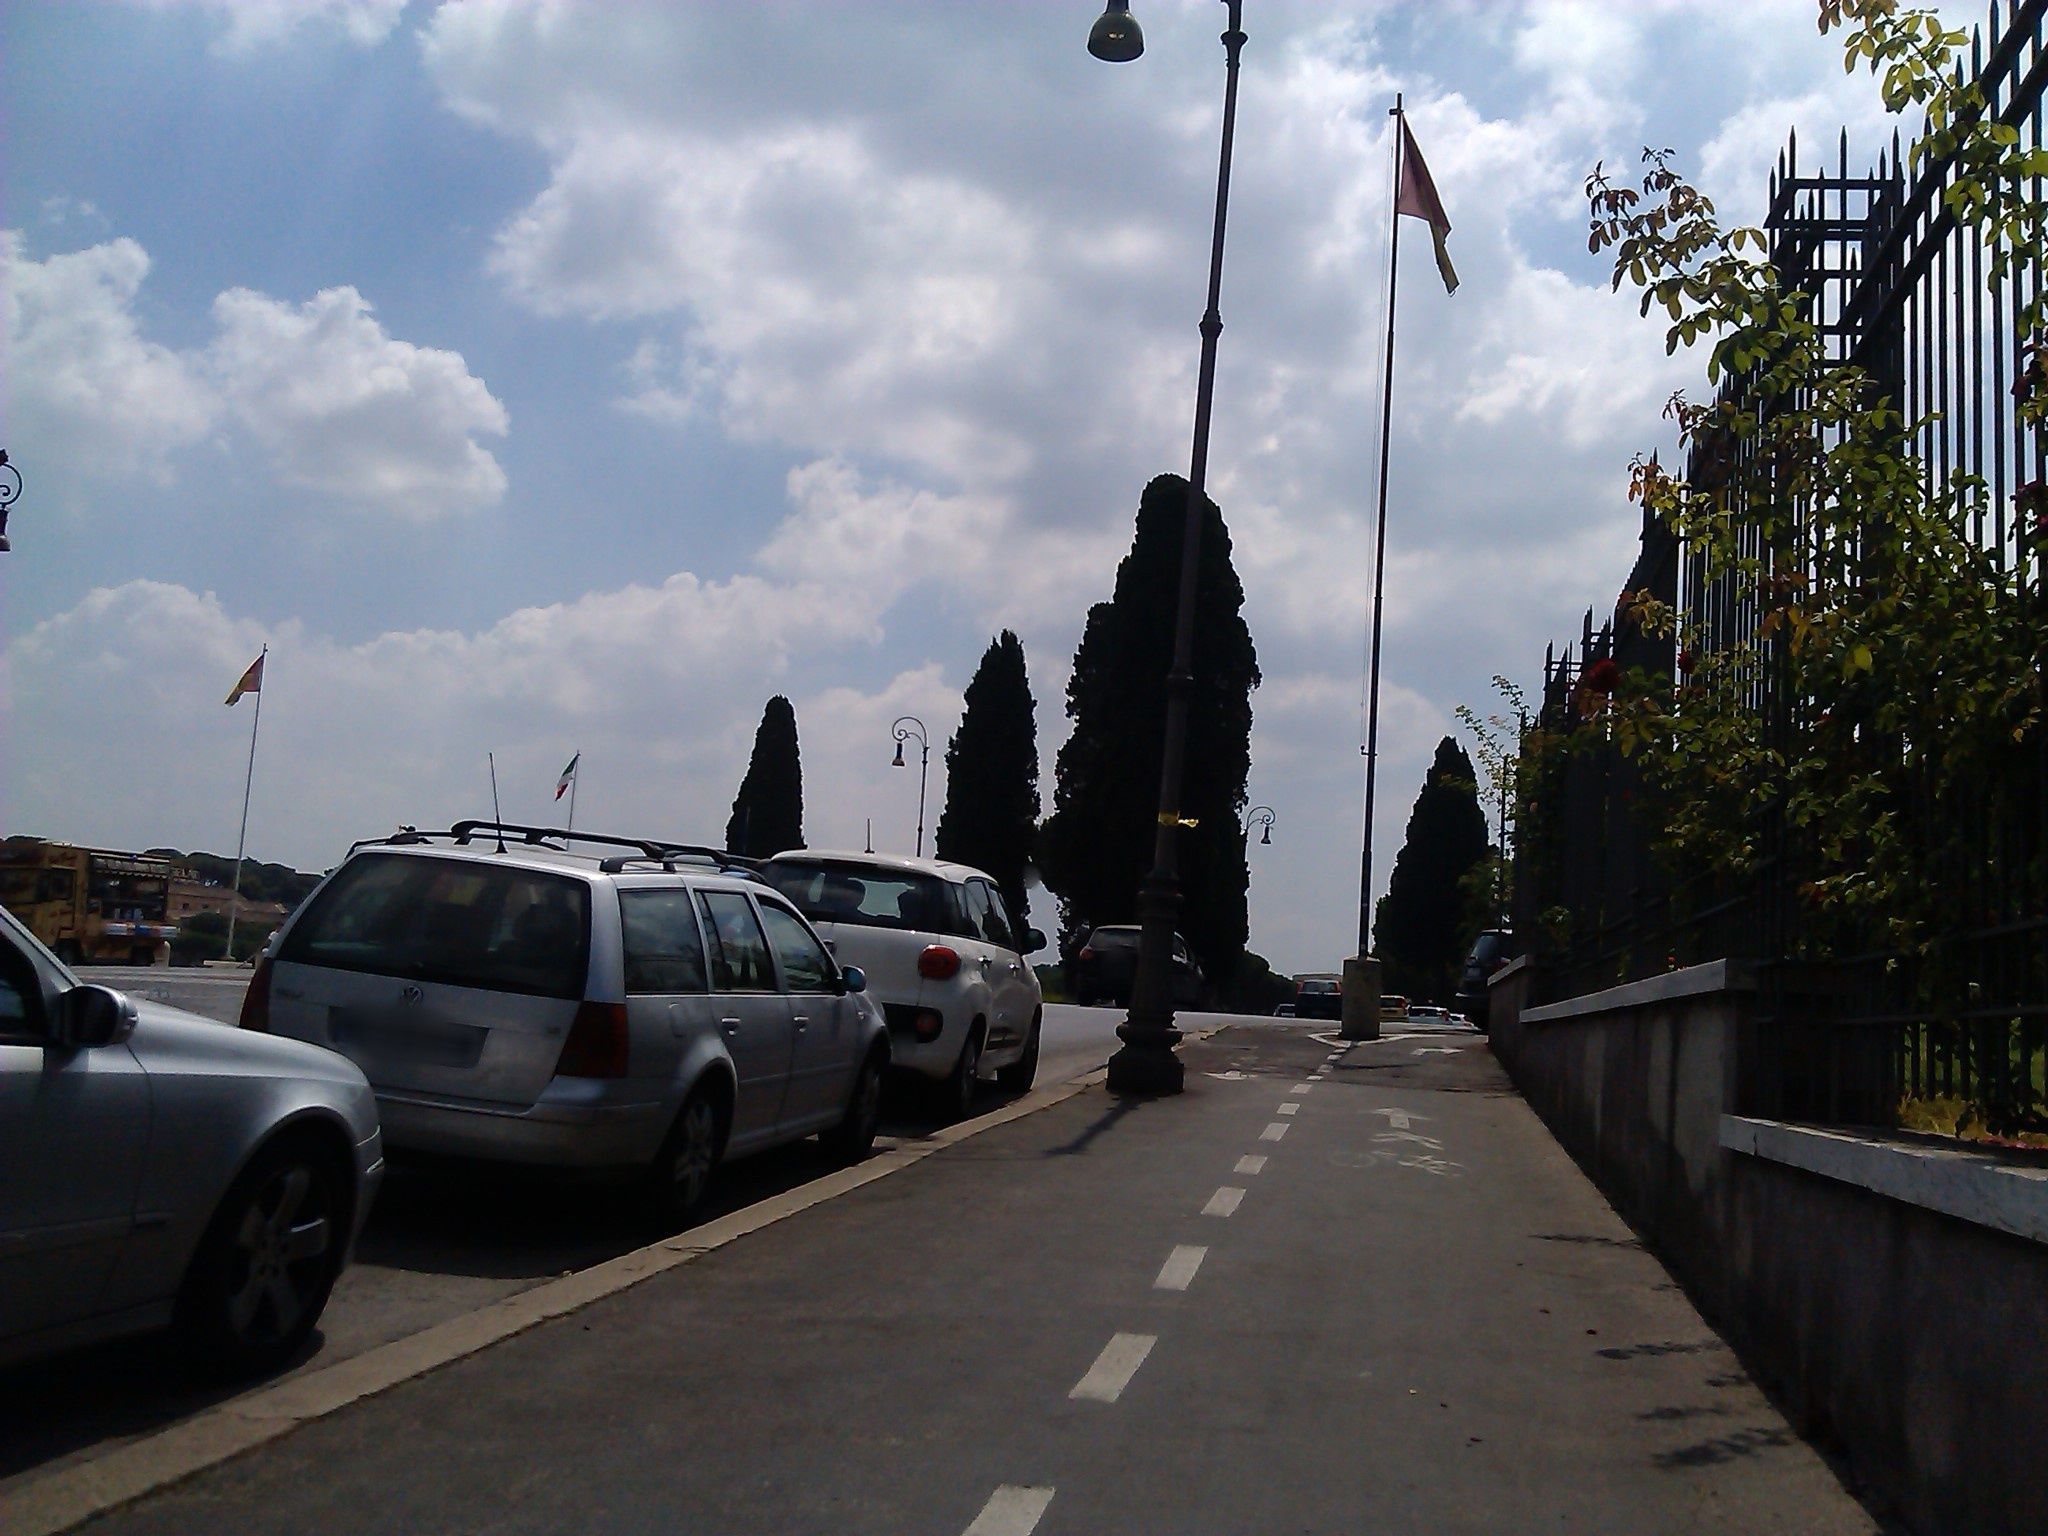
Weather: cloudy
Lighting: day
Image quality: good
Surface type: cycling surface
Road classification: footway, cycleway
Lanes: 2
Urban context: urban centre
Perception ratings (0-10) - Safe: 8.44, Lively: 6.18, Beautiful: 8.77, Boring: 4.6, Depressing: 7.15, Wealthy: 6.22